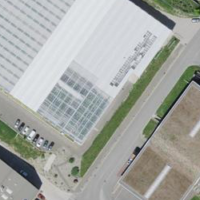
EUNIS habitat code: 52
Species observed at this site:
Capreolus capreolus